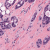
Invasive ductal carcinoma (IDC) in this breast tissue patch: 1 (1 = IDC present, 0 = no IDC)